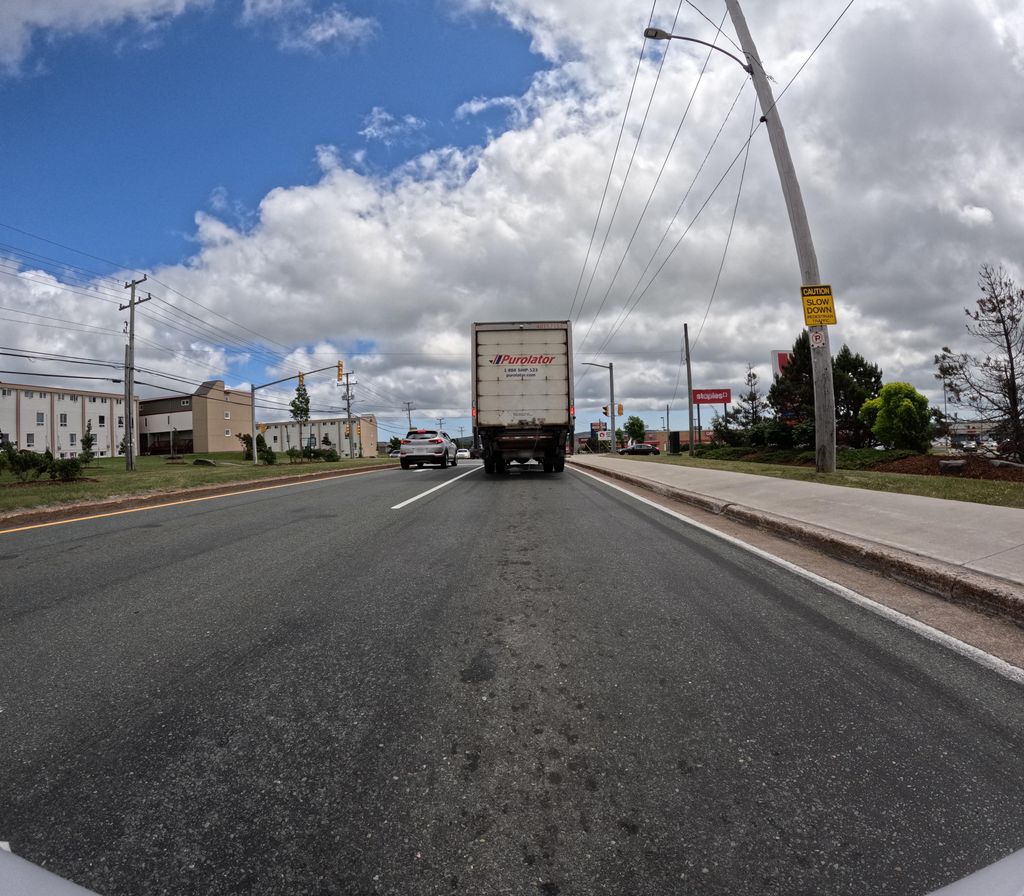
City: st_johns